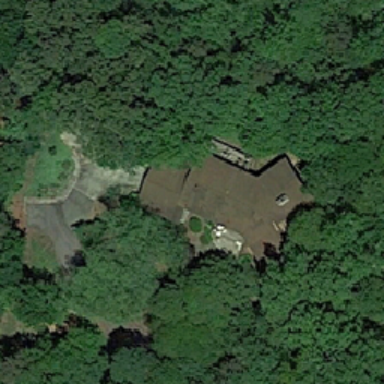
The brown cottage is surrounded by a dense forest .